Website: slack
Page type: stored-credit-cards
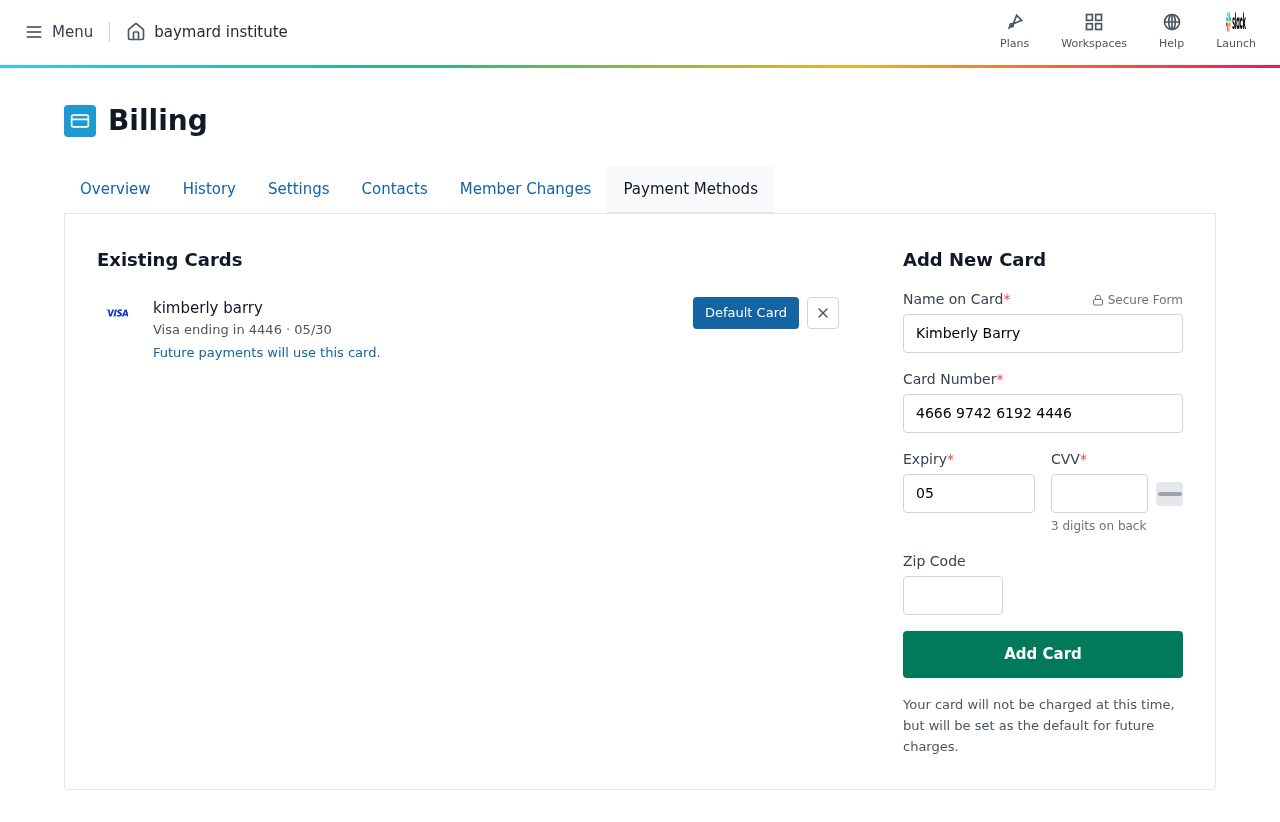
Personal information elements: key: PII_CARD_CVV
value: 424
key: PII_CARD_EXPIRY
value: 05/30
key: PII_CARD_EXPIRY_MONTH
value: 05
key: PII_CARD_EXPIRY_YEAR
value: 30
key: PII_CARD_LAST4
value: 4446
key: PII_CARD_NUMBER
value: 4666 9742 6192 4446
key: PII_CARD_TYPE
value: Visa
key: PII_FULLNAME
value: kimberly barry
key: PII_FULLNAME
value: Kimberly Barry
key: PII_POSTCODE
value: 71463